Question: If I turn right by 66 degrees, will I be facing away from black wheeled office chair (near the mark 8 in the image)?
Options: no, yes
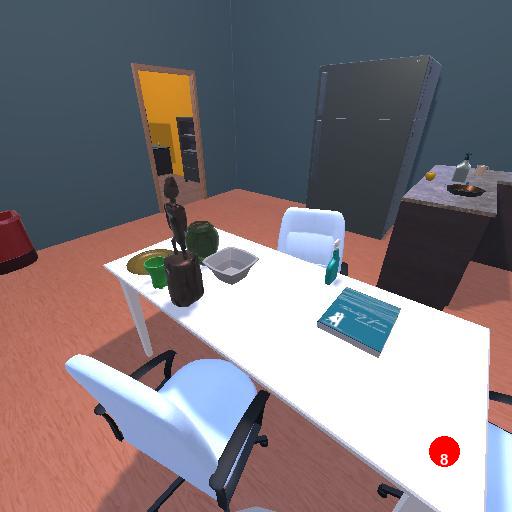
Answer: no